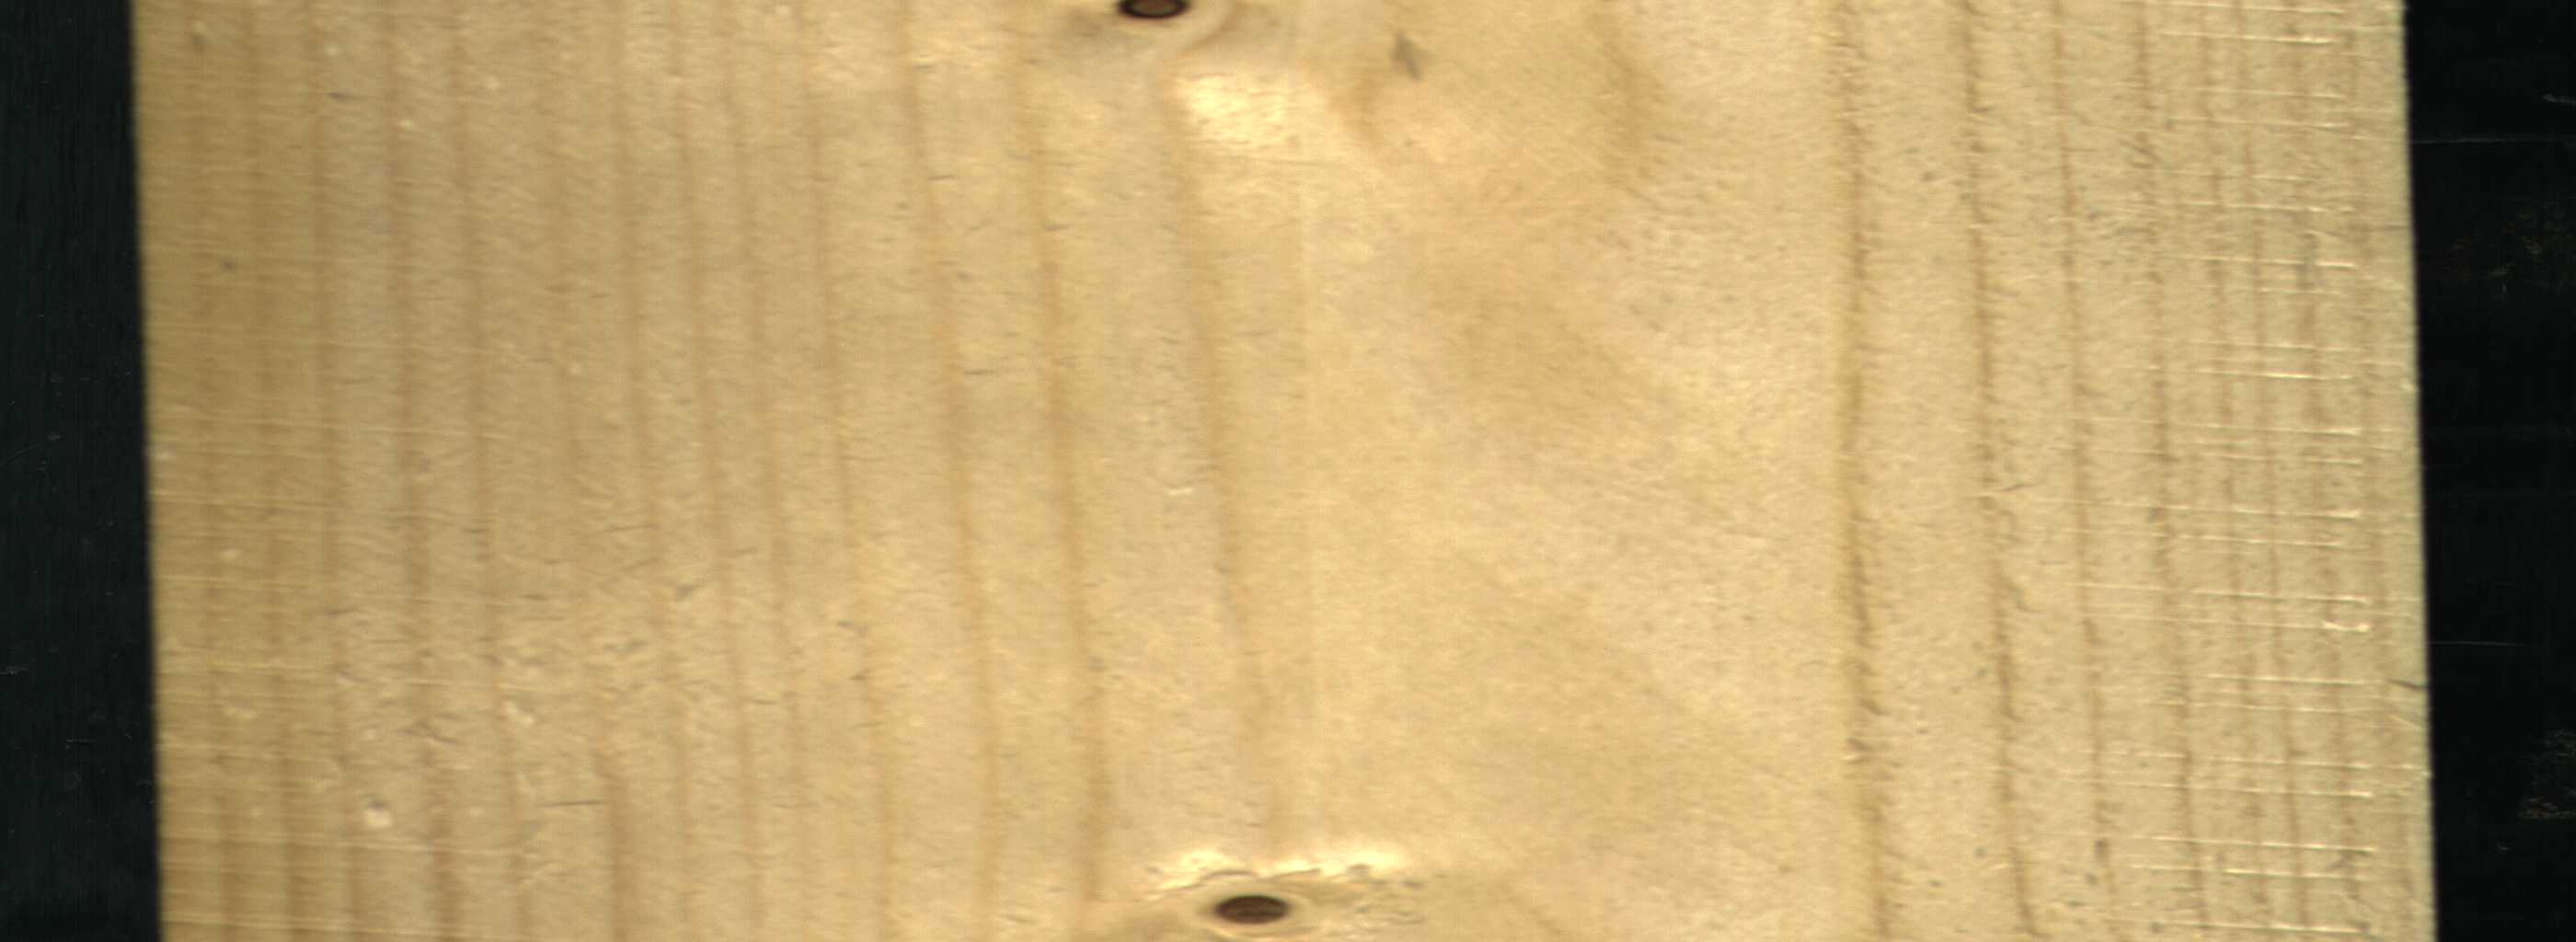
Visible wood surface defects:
Dead_Knot
Dead_Knot